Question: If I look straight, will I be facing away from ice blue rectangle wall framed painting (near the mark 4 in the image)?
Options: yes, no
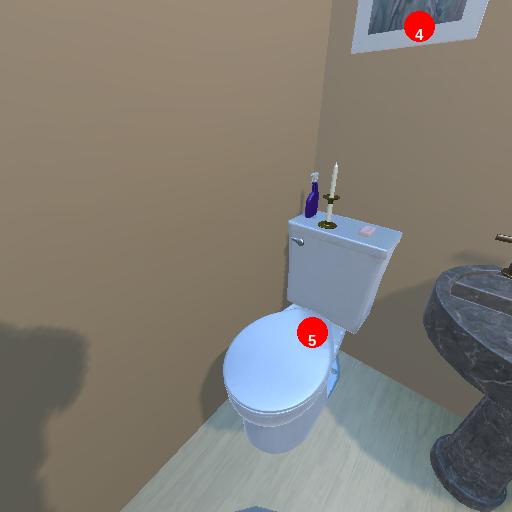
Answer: yes